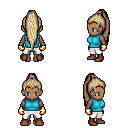
a pixel art fantasy rpg character, female body template, human, dark skin, teal sleeveless shirt, white pants, white blonde extra-long topknot hairstyle, gold gloves, brown shoes, four views (front, back, left, right), 2x2 character sprite sheet, small pixel art, hard edges, no anti-aliasing